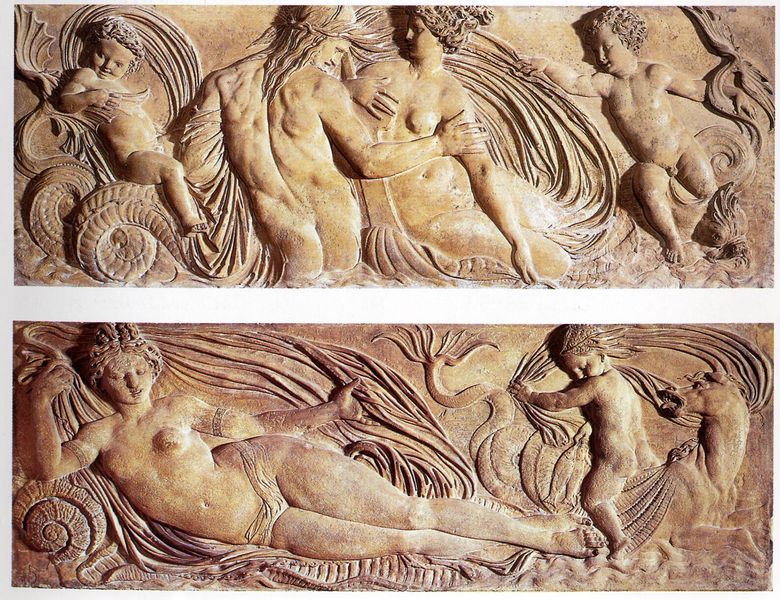
Titel: Reliefs von der Fontaine des Innocents
Künstler: Jean Goujon
Standort: Paris
Institution: Musée du Louvre
Schlagwörter: akt, gott, hand, körper, mann, meer, nackt, umhang, wasser, weiß, frauen, menschen, ocker, braun, brust, busen, frau, frisur, haar, licht, marmor, rücken, schmuck, hund, schleier, tier, tiere, tuch, beige, alt, arme, falten, stein, wind, haare, mantel, stoff, tücher, kind, paar, locken, kinder, pferd, schuppen, engel, putte, putto, skulptur, statue, ton, beine, reiten, schwanz, relief, brüste, füße, hintern, segel, welle, wellen, liebe, sofa, liegen, man, knaben, linien, baby, querformat, polster, detail, verzierung, bett, nabel, bauch, nackte, plastik, couch, junge, schoß, knie, schenkel, leiber, antike, knabe, lendentuch, diwan, nakt, popo, nixe, schlange, mythologie, göttin, gravierung, fries, liege, fisch, armreif, sarg, sandstein, grab, antik, götter, fabel, griechisch, mythos, nymphe, nymphen, fabelwesen, griechenland, venus, tempel, muschel, schnecke, chaiselongue, amor, putten, reliefs, bote, indien, putti, szenen, ungeheuer, roß, amoretten, relieff, armor, flossen, flosse, lotos, räkeln, freis, bäuche, grabstein, musche, puten, seeschlange, wiehern, fischschwanz, ovid, aphrodite, kenn ich, fabeltiere, haat, götting, indisch, neptun, flachrelief, reflief, basrelief, poseidon, reliefe, wasserbett, triton, relierf, afrodite, mythologi, wassernixe, seepferd, bußen, bust, steinrelief, merresungeheuer, nautilus muschel, relef, thriton, lieden